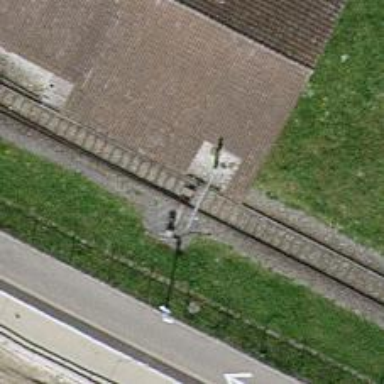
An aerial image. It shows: Railway switch.